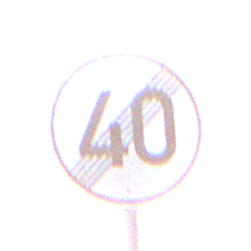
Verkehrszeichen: EndeGeschwindigkeit40
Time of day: SunriseSunset
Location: Outdoor (Urban)
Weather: Clear
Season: NotSpecified
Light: Natural